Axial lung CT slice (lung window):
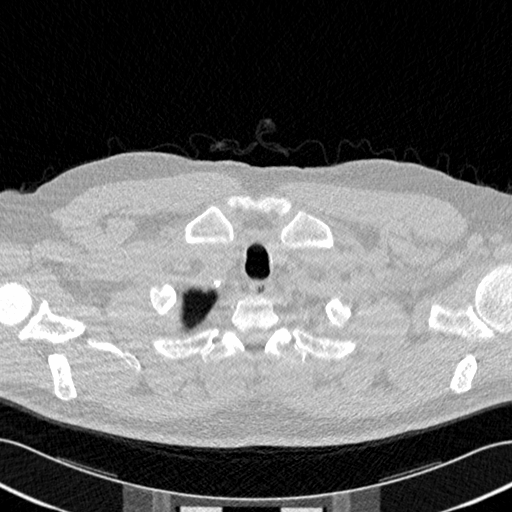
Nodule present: no